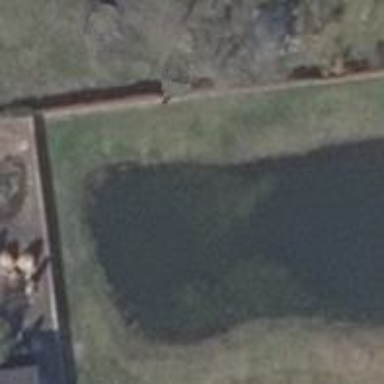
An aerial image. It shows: Pond with natural water.